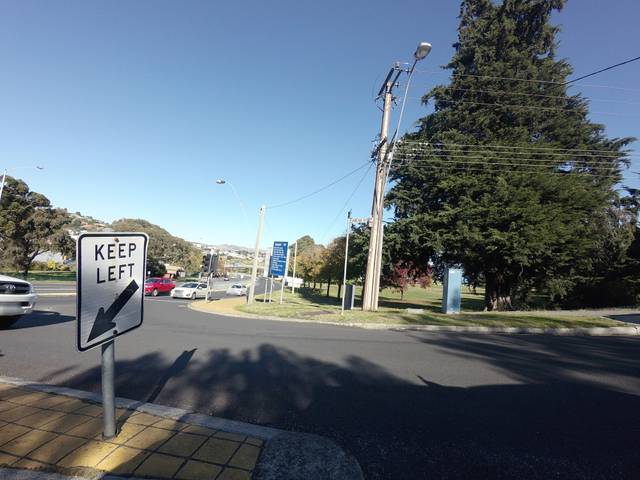
Region: Australia
Coordinates: -42.866, 147.365